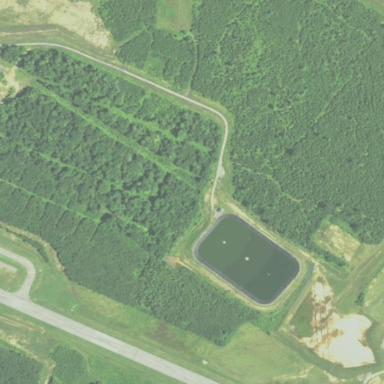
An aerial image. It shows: View of wastewater plant.